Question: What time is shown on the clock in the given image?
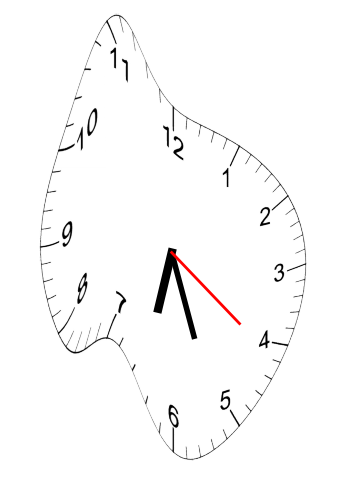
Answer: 06:26:21